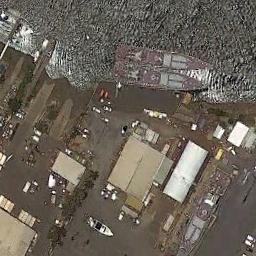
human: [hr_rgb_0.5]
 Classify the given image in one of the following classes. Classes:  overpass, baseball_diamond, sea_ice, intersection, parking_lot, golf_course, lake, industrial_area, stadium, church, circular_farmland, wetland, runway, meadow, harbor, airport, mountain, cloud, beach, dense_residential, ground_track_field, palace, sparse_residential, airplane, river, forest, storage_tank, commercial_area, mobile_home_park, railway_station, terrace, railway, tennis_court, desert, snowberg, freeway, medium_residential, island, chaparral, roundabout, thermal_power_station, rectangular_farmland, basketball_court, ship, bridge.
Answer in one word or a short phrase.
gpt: ship